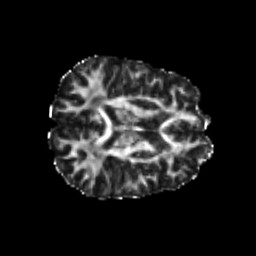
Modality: FA
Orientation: axial
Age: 26
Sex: female
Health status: healthy
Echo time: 0.074 s